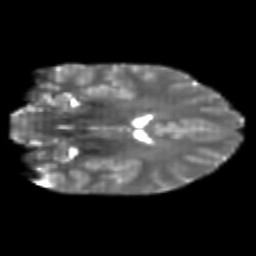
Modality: T2w
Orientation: coronal
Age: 22
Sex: female
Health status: healthy
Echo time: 0.074 s